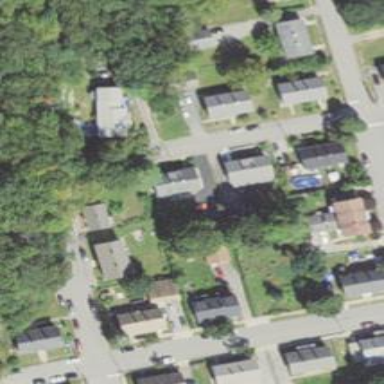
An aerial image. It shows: Residential driveway serving as service road.